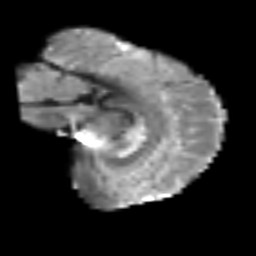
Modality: T2w
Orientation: sagittal
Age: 68
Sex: female
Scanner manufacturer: siemens
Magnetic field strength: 3 T
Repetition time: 6.1 s
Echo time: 0.101 s